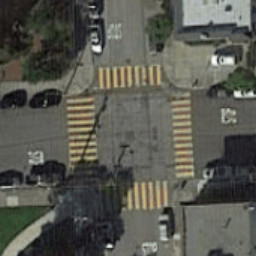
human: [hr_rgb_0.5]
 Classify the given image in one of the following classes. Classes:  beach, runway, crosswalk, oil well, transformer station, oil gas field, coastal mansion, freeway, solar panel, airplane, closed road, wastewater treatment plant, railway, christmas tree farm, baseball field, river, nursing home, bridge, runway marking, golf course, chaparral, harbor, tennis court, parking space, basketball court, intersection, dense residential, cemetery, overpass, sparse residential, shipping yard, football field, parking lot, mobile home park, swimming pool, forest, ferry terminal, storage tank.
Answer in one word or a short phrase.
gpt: crosswalk